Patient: sex F, age 59
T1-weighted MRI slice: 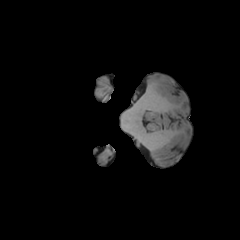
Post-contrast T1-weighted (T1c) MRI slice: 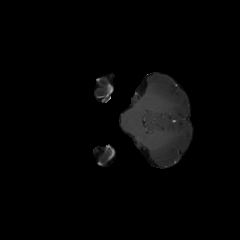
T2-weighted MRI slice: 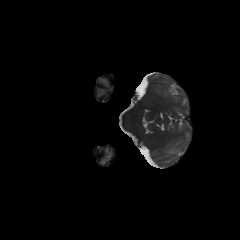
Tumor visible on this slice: no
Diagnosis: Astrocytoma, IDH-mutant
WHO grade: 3